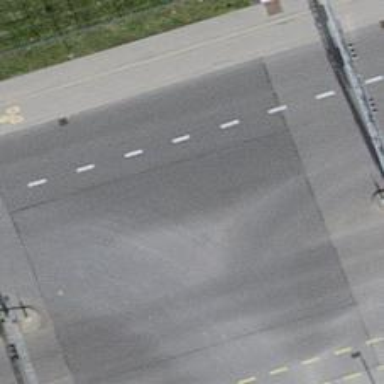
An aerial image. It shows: Road with traffic signals.